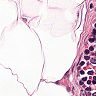
Metastatic tissue present: no